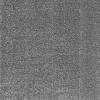
Atmospheric dust classification: dusty